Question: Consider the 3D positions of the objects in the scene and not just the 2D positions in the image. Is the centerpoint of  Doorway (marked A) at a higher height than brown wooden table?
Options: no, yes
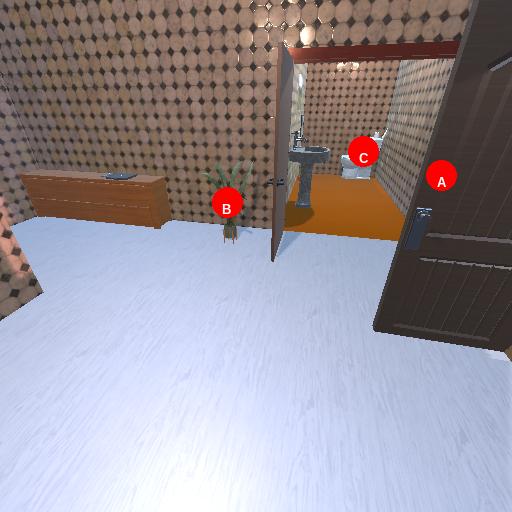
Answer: no